Question: We are running Magento CE 1.8.1. When adding a comment, I've noticed that our custom order statuses aren't available. For example one of these is "part picked". When a user enters a comment, this status changes to "processing" which is quite annoying.

Is it possible to include custom order statuses in this drop down? Or alternatively, is it possible to stop Magento updating the order status when a user enters a comment?
Apologies if the answer is really obvious but I have scoured the internet with no luck!
Thanks
Lee
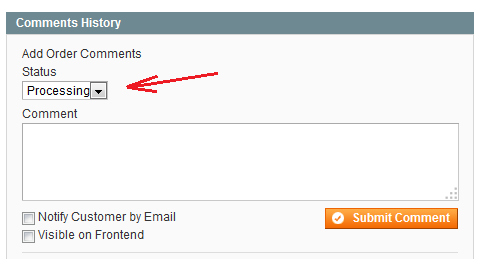
Answer: I think you need to check order status in admin panel in magento
system -> order statuses
There should be value in following manner:

Unassign other rows if you found with processing status.